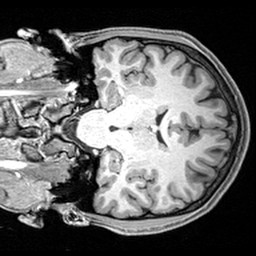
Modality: T1w
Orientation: coronal
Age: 26
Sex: male
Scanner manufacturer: siemens
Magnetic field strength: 3 T
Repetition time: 2.4 s
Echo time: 0.0022 s